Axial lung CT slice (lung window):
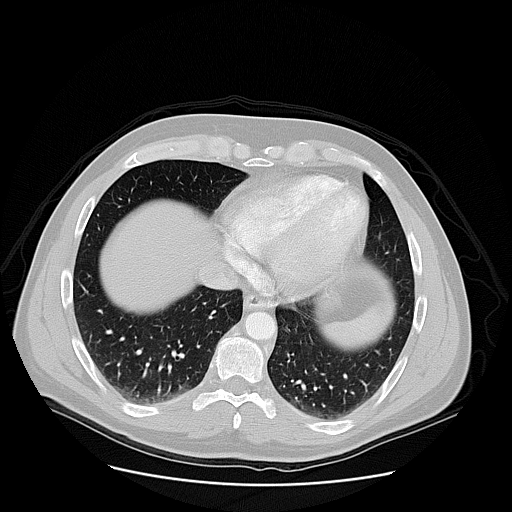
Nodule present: no